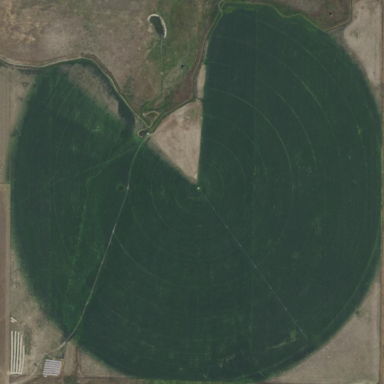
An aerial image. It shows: Farmland with pivot irrigation system.